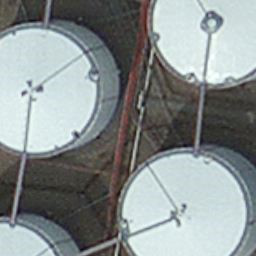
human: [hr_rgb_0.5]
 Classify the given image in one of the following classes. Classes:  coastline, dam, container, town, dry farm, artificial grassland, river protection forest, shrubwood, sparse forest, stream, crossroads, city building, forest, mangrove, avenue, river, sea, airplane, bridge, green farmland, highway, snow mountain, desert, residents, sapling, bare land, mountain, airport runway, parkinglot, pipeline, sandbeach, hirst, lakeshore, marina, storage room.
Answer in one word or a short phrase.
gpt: storage room